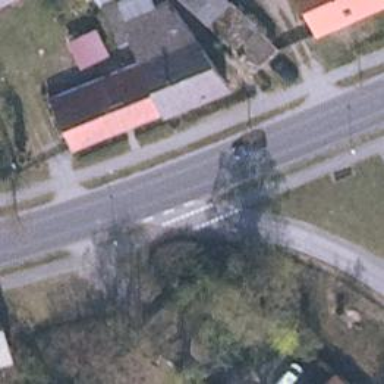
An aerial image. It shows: Residential road with asphalt surface and sidewalk on the left side.